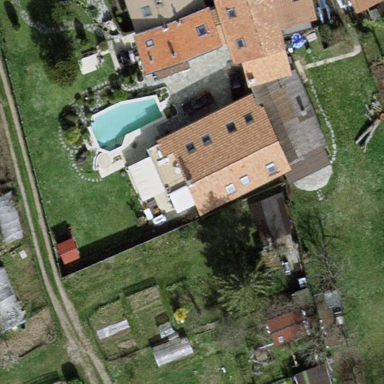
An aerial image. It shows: Garden surrounded by fence.